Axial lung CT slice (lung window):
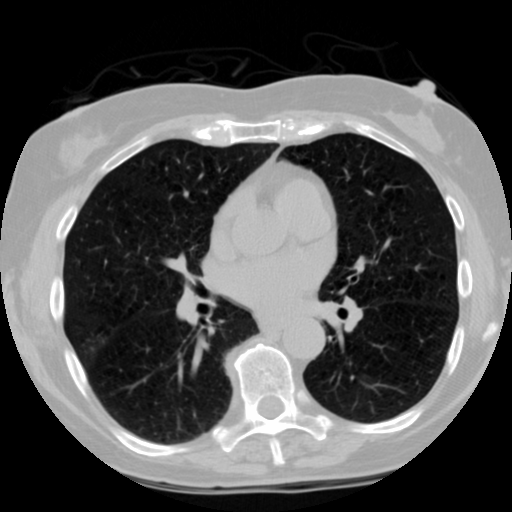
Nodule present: no